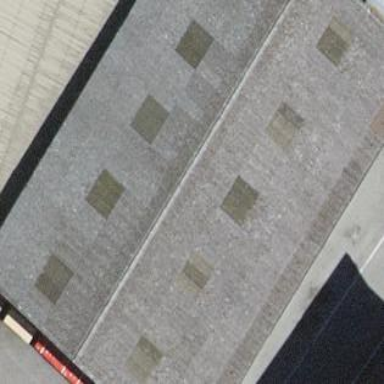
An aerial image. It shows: Warehouse.